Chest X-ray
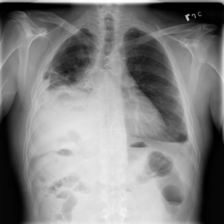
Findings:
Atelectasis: negative
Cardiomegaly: negative
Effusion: positive
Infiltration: negative
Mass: negative
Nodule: negative
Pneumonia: negative
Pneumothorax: negative
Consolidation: negative
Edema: negative
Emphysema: negative
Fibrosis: negative
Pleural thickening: positive
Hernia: negative